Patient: sex F, age 63
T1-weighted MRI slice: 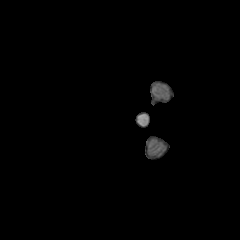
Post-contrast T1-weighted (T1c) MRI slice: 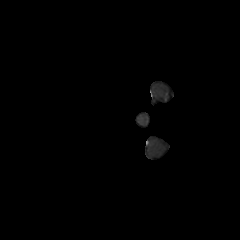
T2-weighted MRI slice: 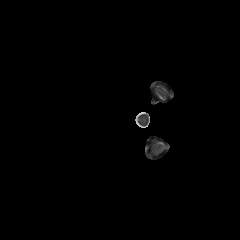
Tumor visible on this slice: no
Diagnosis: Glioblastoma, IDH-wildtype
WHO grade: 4